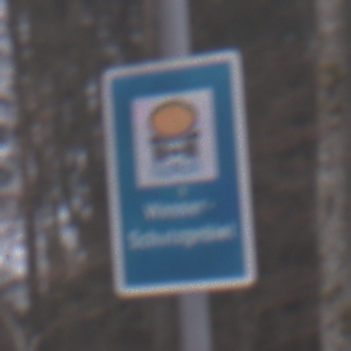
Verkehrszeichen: Wasserschutzgebiet
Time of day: Midday
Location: Outdoor (Nature)
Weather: Overcast
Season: Autumn
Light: Natural